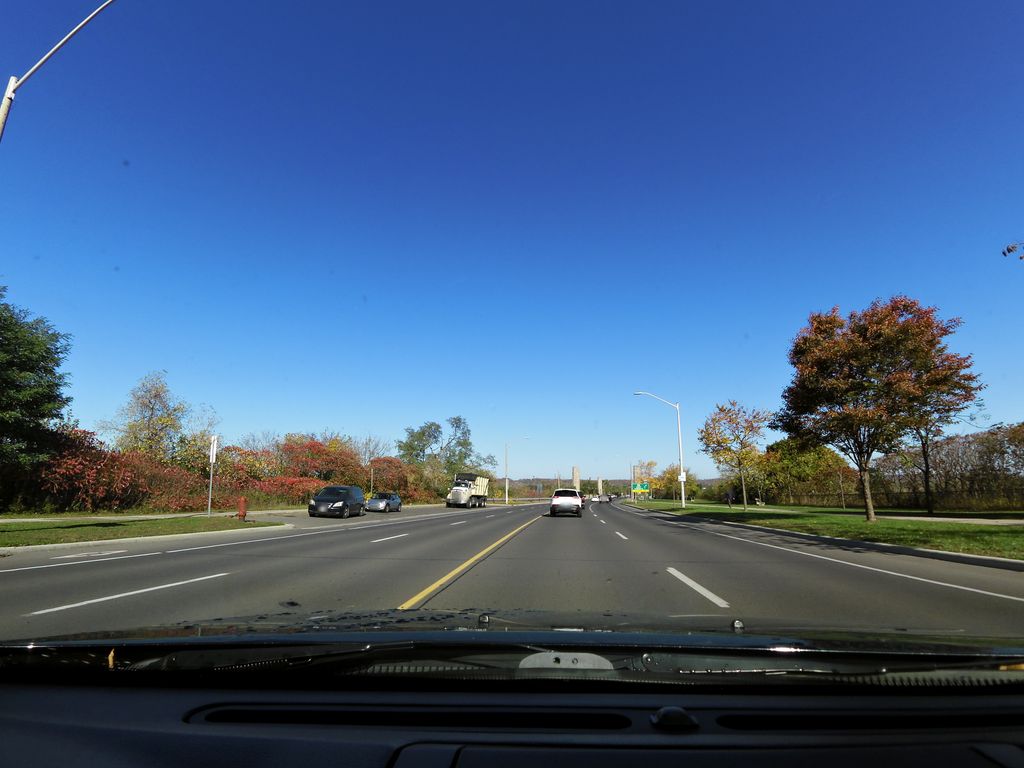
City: hamilton